Question: On my project, I would like to optimize an ajax request and to know, on average, how many ms I have gained.
So, thanks to the Google Chrome network tab, I have the time of a request, something like that :

Is there a feature to have some stats about our request ? For example the average time.
If no, how to do that ?
Thanks !
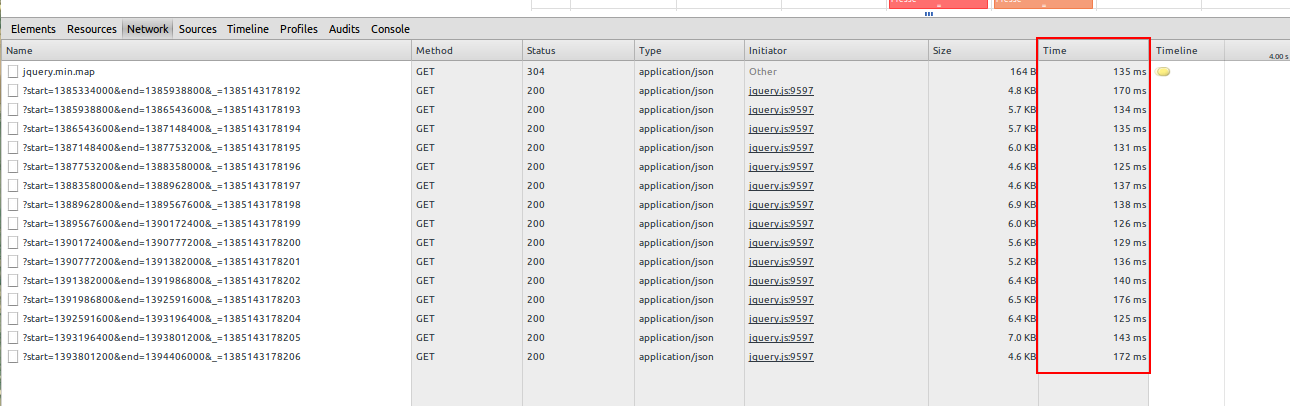
Answer: Not too difficult to roll your own code in JavaScript.
'''
var times = [];
var sum = 0;
var tries = 10
for(var i=0; i<tries; i++) {
var xhr = new XMLHttpRequest();
xhr.open("GET", window.location.href, false);
xhr.onload = (function() {
var time = (Date.now() - this.start);
times.push(time);
sum += time;
console.log("#" + this.number + " " + time + "ms");
}).bind(xhr);
xhr.number = (i + 1);
xhr.start = Date.now();
xhr.send(null);
}
console.log("avg: " + (sum / tries) + "ms");
'''